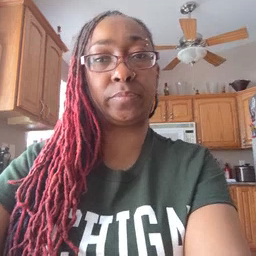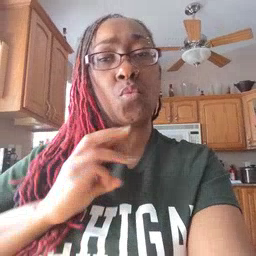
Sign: weus